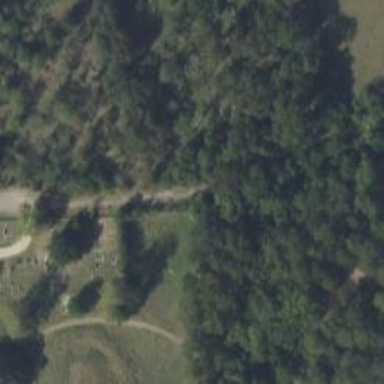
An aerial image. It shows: Path.